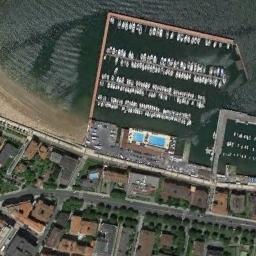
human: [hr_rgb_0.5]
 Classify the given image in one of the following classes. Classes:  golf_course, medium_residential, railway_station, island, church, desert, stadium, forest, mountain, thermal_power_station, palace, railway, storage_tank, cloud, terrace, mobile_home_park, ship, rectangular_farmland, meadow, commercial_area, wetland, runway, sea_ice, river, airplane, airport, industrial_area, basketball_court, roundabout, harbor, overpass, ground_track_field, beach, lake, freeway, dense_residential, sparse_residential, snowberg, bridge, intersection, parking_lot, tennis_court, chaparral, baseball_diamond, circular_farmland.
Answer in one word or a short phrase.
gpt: harbor